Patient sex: M
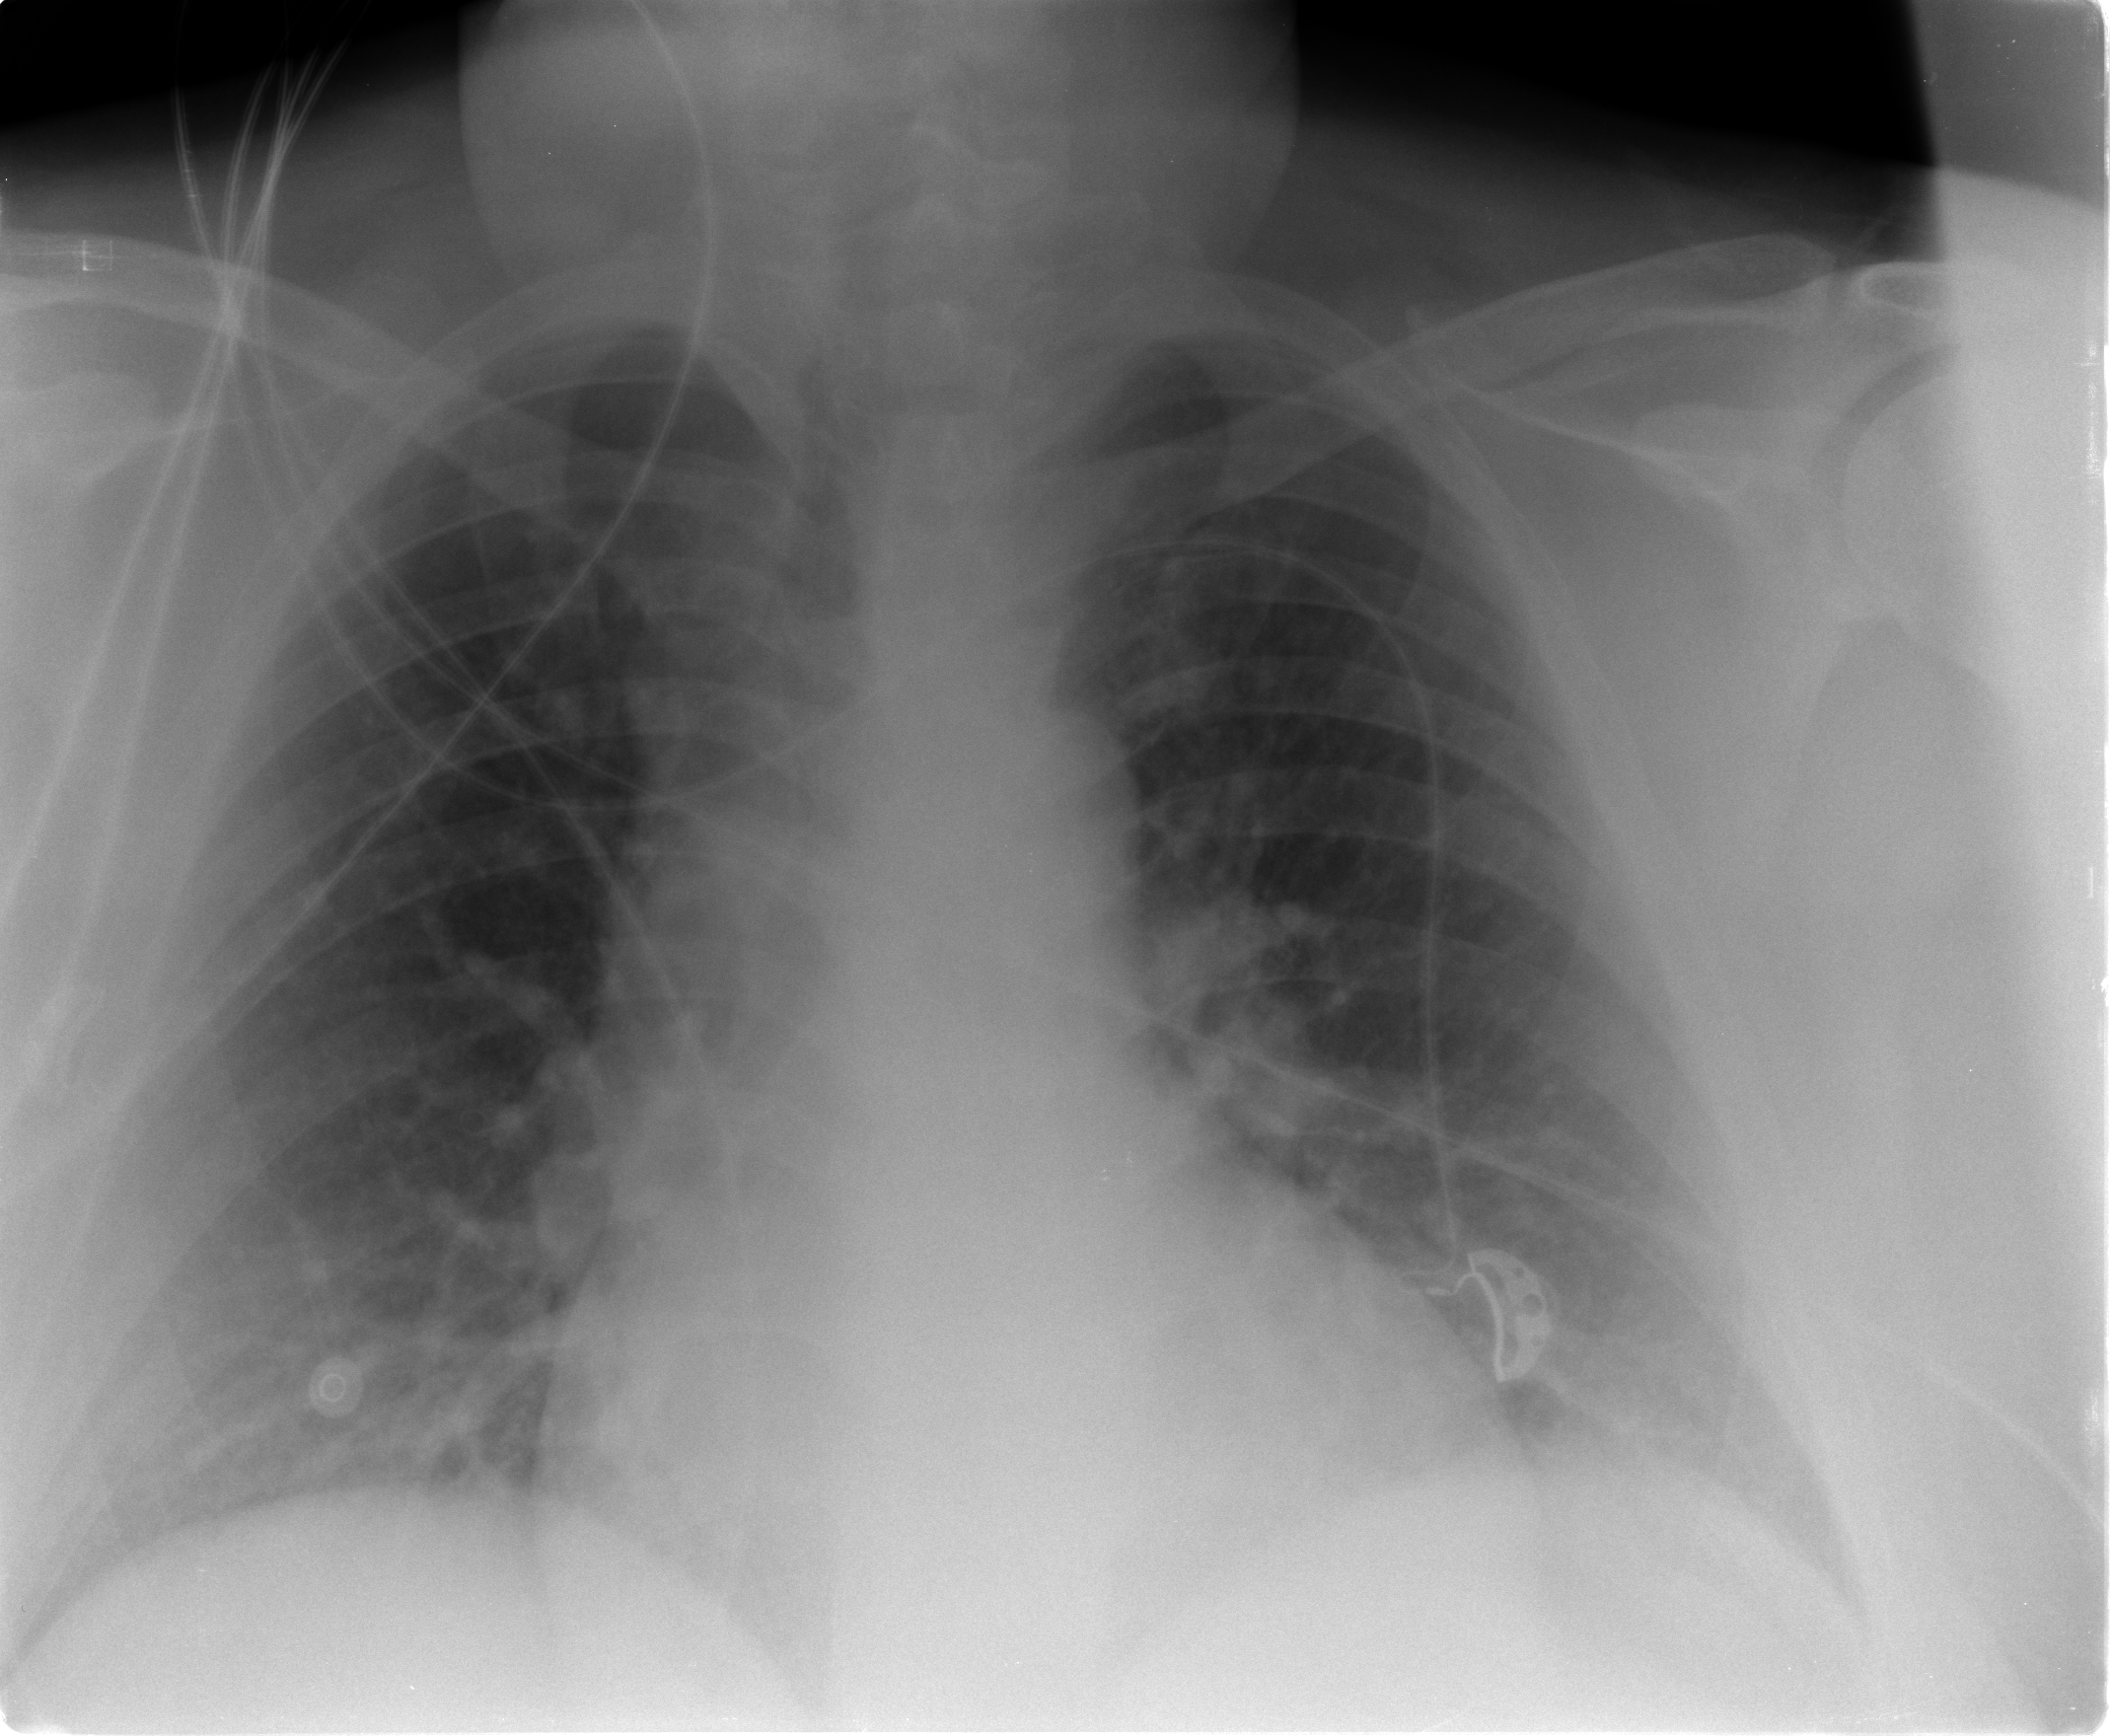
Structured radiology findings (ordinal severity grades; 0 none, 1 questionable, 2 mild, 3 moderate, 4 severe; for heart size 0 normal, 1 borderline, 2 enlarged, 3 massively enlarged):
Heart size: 2
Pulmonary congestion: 1
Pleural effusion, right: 0
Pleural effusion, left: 0
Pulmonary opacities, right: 0
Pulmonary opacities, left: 0
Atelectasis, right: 2
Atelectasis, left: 2